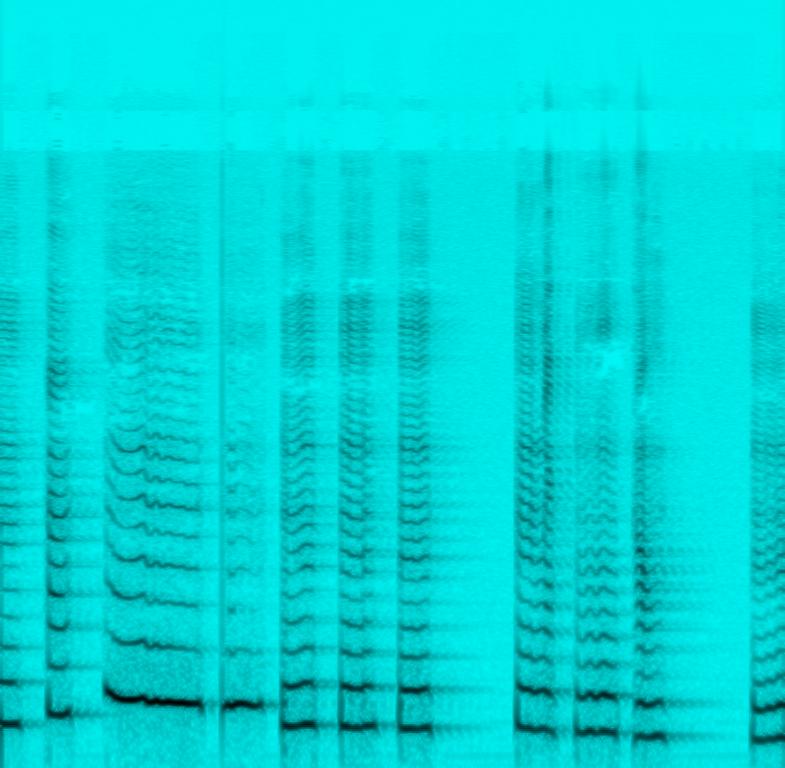
This is a video game theme being hummed by a male vocal. It is in the low-to-medium range. It conveys a feeling of idleness. Vocal samples can be lifted from this track to be used in beat-making.